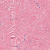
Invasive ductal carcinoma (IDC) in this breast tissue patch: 0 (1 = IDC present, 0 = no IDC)